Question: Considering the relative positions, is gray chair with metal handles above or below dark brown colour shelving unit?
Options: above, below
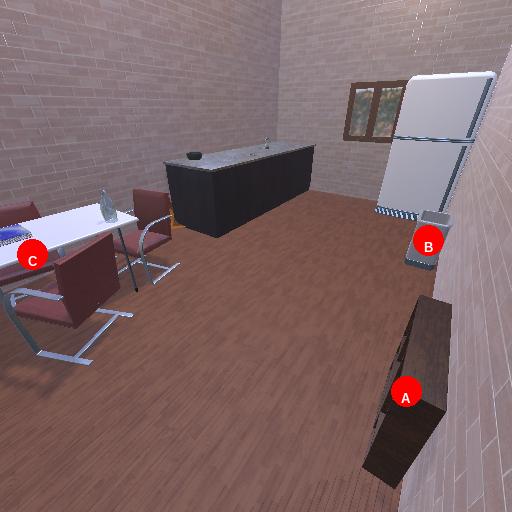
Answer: above